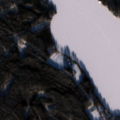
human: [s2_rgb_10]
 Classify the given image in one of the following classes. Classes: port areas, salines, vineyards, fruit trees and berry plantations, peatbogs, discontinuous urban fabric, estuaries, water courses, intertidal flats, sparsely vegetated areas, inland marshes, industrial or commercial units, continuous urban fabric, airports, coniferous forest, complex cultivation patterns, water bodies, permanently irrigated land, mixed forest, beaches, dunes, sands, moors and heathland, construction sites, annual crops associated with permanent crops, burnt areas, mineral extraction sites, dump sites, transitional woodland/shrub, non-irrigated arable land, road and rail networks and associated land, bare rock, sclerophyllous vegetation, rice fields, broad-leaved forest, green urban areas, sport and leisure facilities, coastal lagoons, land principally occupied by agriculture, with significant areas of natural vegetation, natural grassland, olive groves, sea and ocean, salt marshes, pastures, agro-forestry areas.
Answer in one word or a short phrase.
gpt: coniferous forest, mixed forest, water bodies